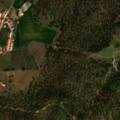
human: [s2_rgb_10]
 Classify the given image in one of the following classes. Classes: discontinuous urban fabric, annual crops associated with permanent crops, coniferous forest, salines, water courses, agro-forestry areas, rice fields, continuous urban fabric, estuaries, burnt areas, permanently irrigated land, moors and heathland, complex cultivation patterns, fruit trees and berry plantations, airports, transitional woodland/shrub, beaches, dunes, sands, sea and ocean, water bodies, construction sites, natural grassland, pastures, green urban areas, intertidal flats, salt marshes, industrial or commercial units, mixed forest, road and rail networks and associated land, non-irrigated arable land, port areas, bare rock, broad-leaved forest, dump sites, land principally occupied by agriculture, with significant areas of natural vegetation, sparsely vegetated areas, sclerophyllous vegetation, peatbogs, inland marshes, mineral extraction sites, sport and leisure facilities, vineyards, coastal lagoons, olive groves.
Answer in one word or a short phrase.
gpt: discontinuous urban fabric, non-irrigated arable land, olive groves, agro-forestry areas